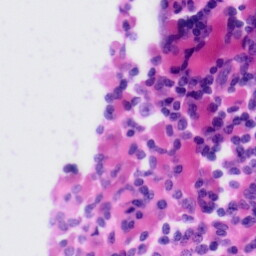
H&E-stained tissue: Tonsil